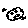
Label: moon